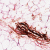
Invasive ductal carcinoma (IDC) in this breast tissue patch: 0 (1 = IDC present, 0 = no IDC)